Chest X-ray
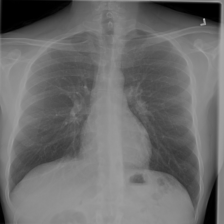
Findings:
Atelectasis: negative
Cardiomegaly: negative
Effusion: negative
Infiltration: negative
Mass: negative
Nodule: negative
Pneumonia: negative
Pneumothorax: negative
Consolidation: negative
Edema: negative
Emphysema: negative
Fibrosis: negative
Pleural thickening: negative
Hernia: negative